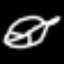
Label: leaf